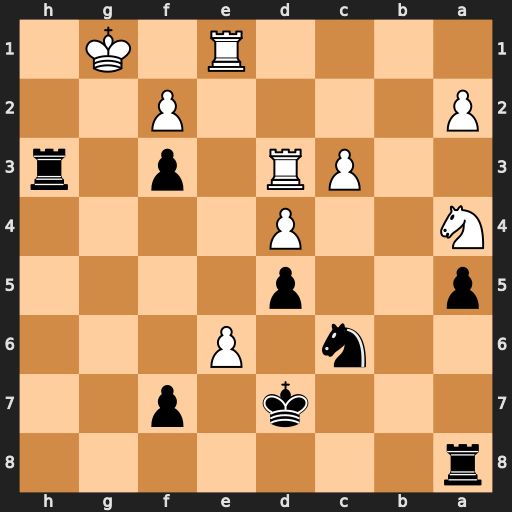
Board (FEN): r7/3k1p2/2n1P3/p2p4/N2P4/2PR1p1r/P4P2/4R1K1
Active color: b
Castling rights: -
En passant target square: -
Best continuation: Ke7 exf7+ Kxf7 Rxf3+ Rxf3